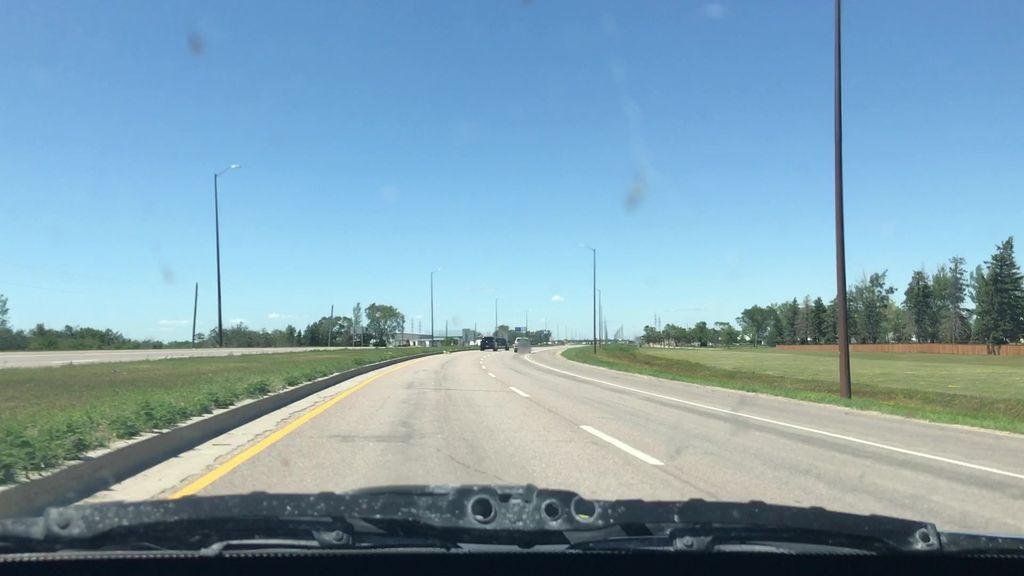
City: winnipeg